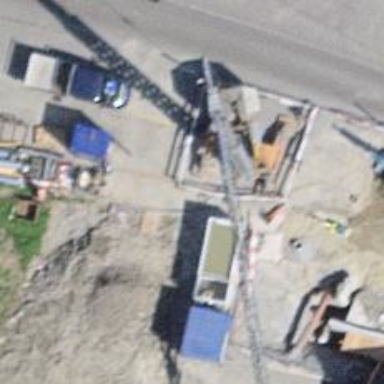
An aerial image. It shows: Bus stop with shelter. It is platform for public transport.